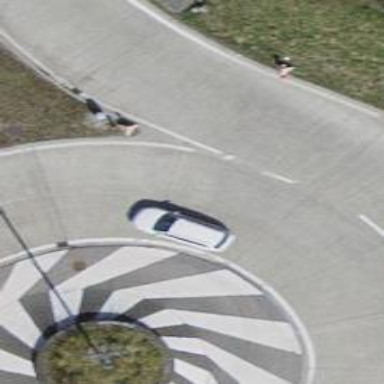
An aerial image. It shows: Asphalt road classified as primary highway with roundabout junction. There are no sidewalks along the road.